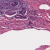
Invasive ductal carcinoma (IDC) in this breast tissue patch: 0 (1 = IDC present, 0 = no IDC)